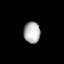
Tissue: lung
Cell type: Epithelial cells
Senescence score: 0.1543
Nuclear area (px): 343
Mean DAPI intensity: 179.297